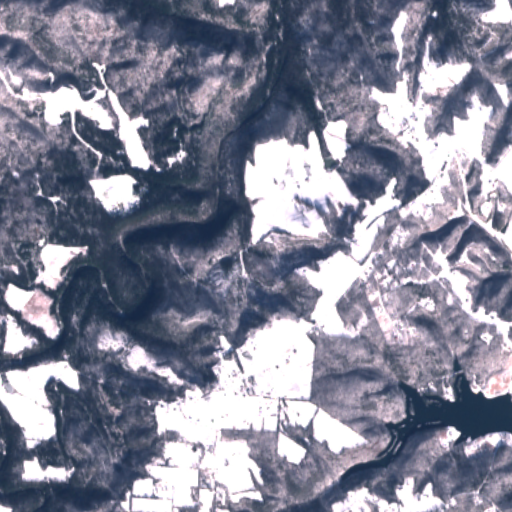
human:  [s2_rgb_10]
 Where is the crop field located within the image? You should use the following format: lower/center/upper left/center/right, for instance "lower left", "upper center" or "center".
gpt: The crop field is located in the center left of the image.
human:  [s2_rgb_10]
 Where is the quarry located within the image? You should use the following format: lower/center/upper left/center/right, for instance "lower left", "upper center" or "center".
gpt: There is no quarry in the image.